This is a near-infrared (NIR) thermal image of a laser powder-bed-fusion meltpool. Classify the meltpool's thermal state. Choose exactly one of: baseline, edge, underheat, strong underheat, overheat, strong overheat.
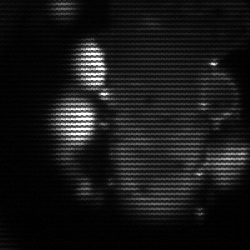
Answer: strong underheat